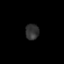
Tissue: prostate
Cell type: Myeloid cells
Senescence score: 0.3537
Nuclear area (px): 210
Mean DAPI intensity: 48.538